Question: I need to write a program, which calculates product of product in range:
I written the following code:
'''
mult(N,N,R,R).
mult(N,Nt,R,Rt):-N1=Nt+1,R1=Rt*(1/(log(Nt))),mult(N,N1,R,R1).
'''
This should implement basic product from 'Nt' to 'N' of '1/ln(j)'. As far as I understand it's got to be stopped when Nt and N are equal. However, I can't get it working due to:
'''
?- mult(10,2,R,1), write(R).
ERROR: Out of global stack
'''
The following error. Is there any other way to implement loop not using default libraries of SWI-Prolog?
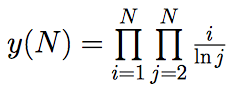
Answer: Out of global stack means you entered a too-long chain of recursion, possibly an infinite one.
The problem stems from using '=' instead of 'is' in your assignments.
'''
mult(N,N,R,R).
mult(N,Nt,R,Rt):-N1 is Nt+1, R1 is Rt*(1/(log(Nt))), mult(N,N1,R,R1).
'''
You might want to insert a cut in your first clause to avoid going on after getting an answer.
If you have a graphical debugger (like the one in SWI) try setting 'trace' and 'debug' on and running. You'll soon realize that performing 'N1 = Nt+1' giving 'Nt'as 2 yields the term '2+1'. Since '2+1+1+1+(...)' will never unify with with 10, that's the problem right there.